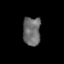
Tissue: prostate
Cell type: T cells
Senescence score: 0.1918
Nuclear area (px): 503
Mean DAPI intensity: 108.06